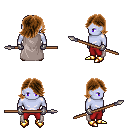
a pixel art fantasy rpg character, male body template, dark elf, purple skin, gray cape, red pants, brown swoop hairstyle, metal gloves, gold boots, spear, four views (front, back, left, right), 2x2 character sprite sheet, small pixel art, hard edges, no anti-aliasing